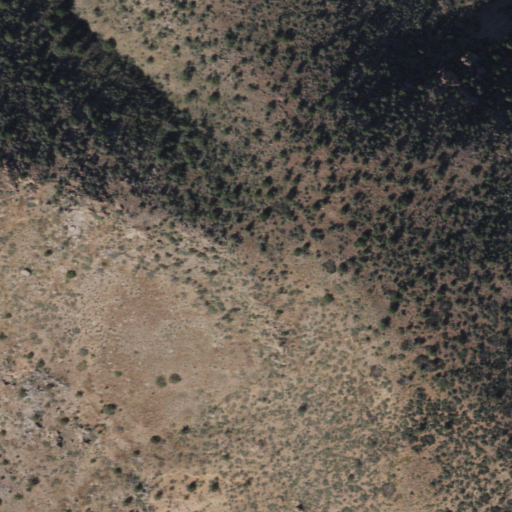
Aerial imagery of mountain in Arizona named Imperial Mountain containing shrub and evergreen forest